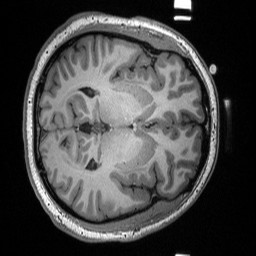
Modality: T1w
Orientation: axial
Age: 24
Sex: male